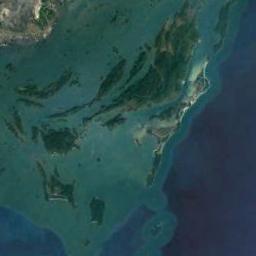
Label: island